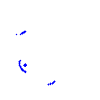
Particle: proton